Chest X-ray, PA view. Patient: 36 years old, sex F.
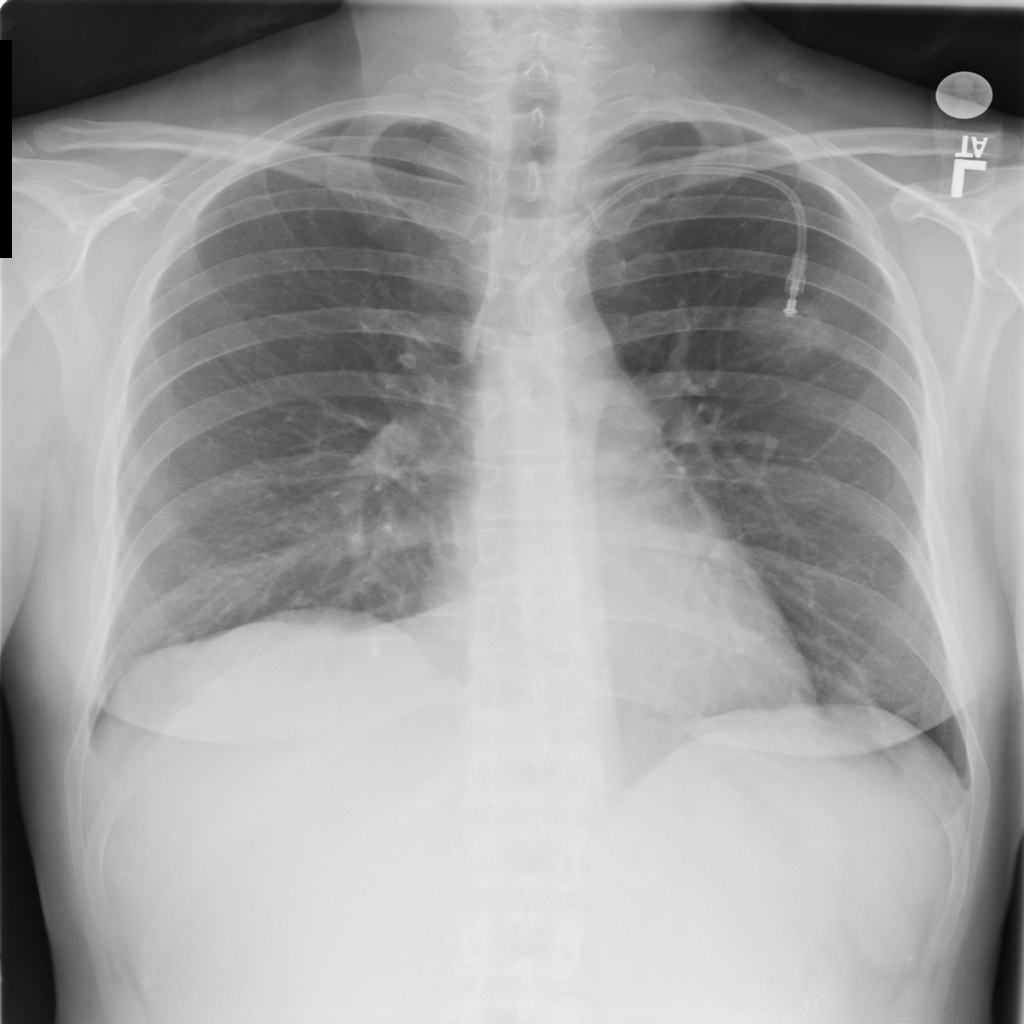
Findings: No Finding